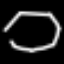
Label: octagon